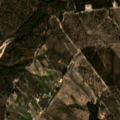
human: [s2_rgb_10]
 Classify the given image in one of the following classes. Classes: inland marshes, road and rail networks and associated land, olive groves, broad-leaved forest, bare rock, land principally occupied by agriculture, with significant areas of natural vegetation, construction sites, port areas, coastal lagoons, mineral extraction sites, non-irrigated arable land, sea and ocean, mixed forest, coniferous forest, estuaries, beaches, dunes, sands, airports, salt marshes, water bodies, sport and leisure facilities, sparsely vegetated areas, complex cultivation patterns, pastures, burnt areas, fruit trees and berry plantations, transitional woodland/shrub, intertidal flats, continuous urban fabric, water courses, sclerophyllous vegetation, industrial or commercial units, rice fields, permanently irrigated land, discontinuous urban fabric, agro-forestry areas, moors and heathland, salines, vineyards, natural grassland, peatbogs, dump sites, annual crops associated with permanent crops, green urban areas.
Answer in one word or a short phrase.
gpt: non-irrigated arable land, olive groves, complex cultivation patterns, agro-forestry areas, broad-leaved forest, transitional woodland/shrub